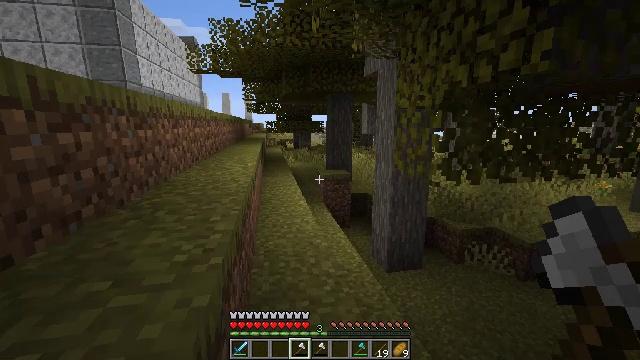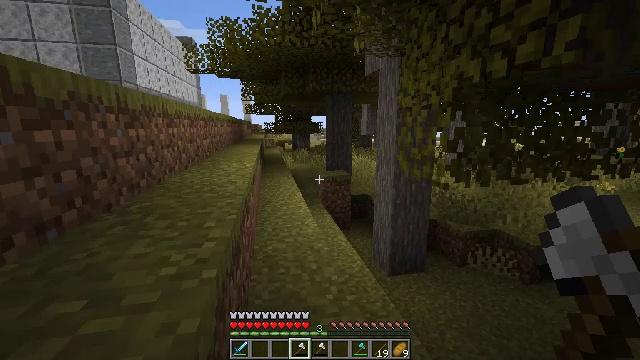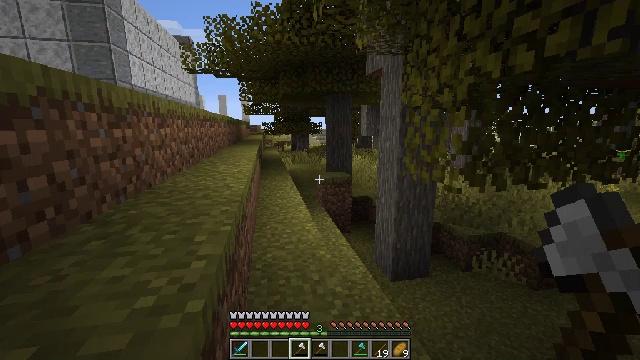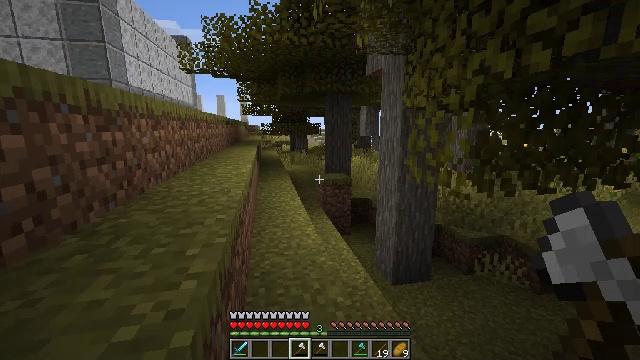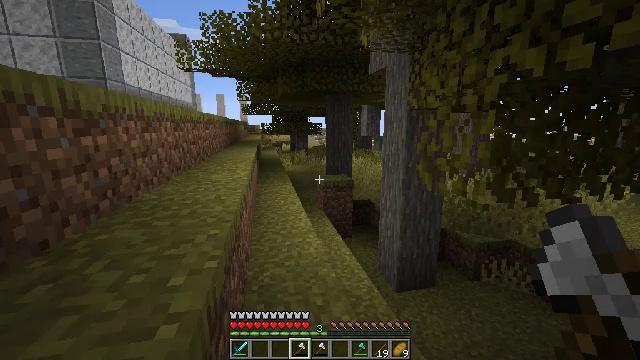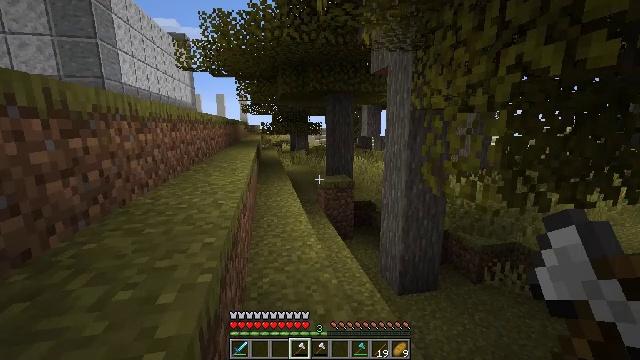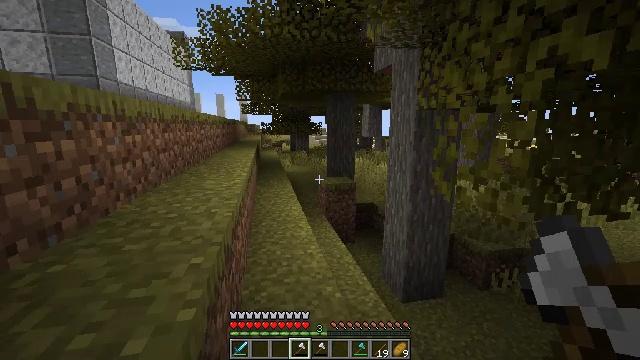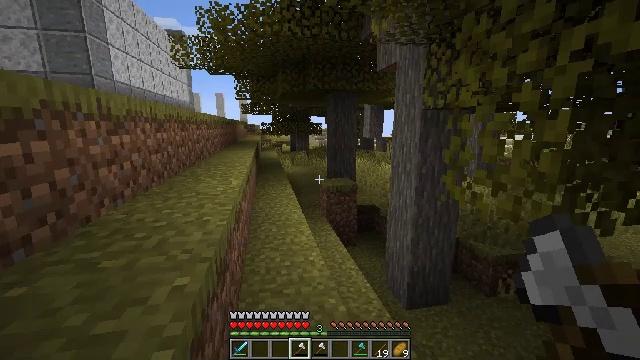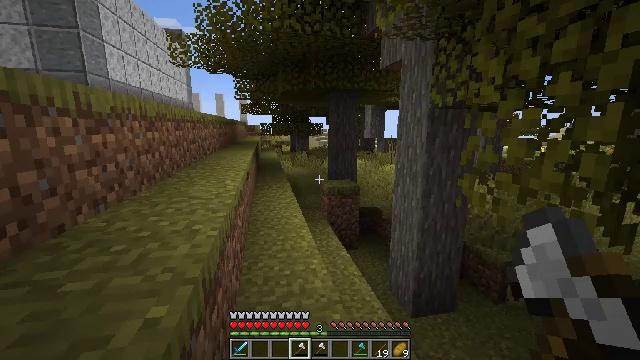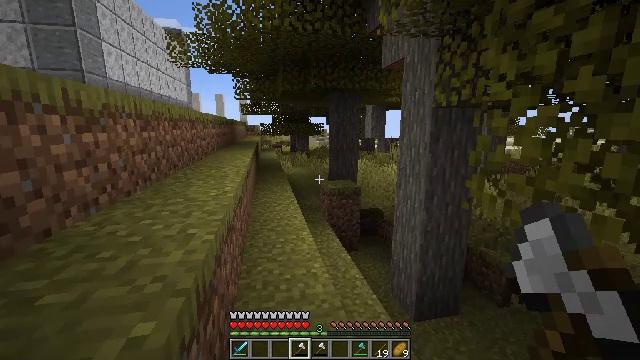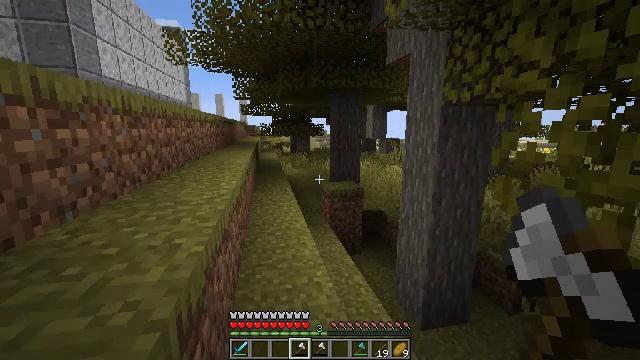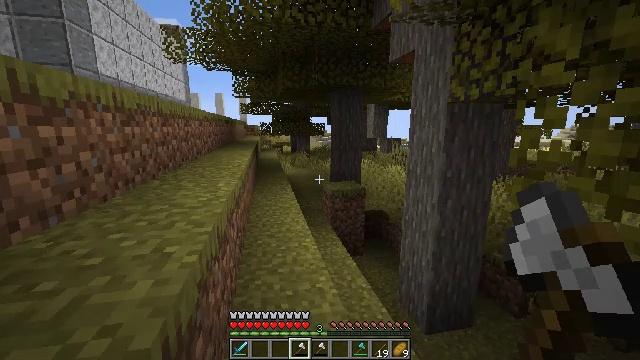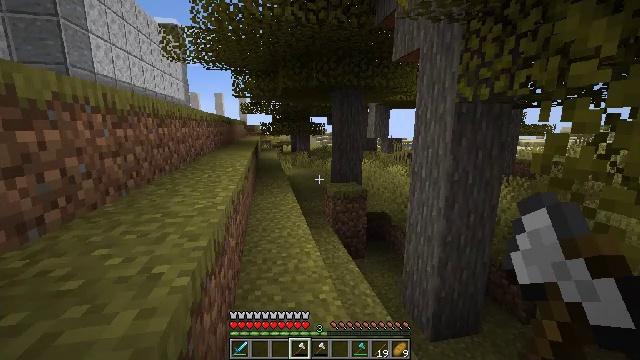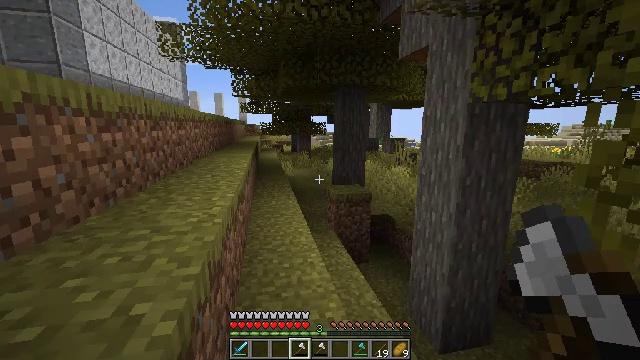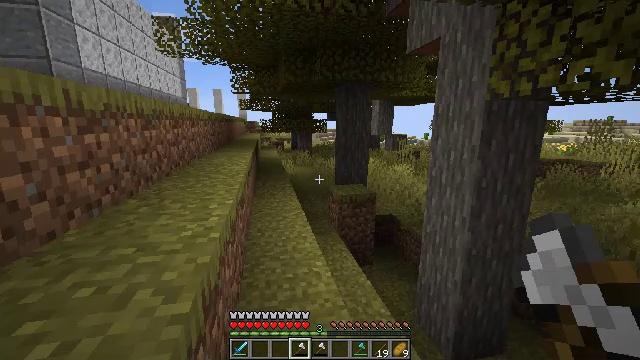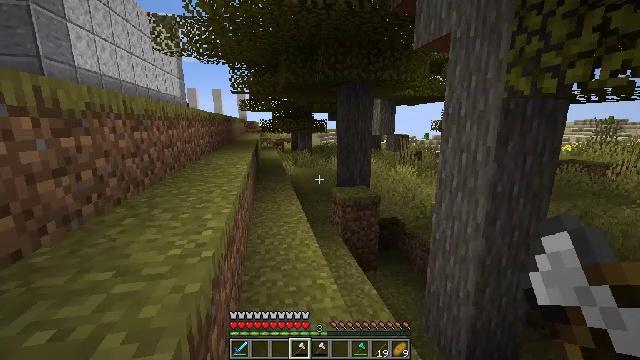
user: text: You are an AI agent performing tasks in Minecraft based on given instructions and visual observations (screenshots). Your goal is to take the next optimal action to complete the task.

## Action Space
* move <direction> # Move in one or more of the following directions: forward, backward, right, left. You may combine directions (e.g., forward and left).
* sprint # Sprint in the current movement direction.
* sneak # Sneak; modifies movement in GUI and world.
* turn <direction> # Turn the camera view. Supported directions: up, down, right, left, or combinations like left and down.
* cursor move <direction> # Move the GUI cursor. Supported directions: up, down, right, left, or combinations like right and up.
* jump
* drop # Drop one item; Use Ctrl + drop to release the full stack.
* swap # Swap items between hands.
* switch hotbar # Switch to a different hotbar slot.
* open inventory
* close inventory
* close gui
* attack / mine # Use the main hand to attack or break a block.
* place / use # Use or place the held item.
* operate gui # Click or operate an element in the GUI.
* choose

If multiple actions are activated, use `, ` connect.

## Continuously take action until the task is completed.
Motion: motion action
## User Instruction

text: Trim the tree by mining the acacia leaves.
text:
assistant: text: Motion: move forward and move left
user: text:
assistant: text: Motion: move forward and move left
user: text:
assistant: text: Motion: move forward and move left
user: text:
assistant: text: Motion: move forward and move left
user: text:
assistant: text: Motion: move forward and move left
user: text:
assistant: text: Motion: move forward and move left
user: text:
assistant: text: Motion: move forward and move left
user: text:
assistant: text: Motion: move forward and move left
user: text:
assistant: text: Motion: move forward and move left
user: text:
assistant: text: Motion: move forward and move left
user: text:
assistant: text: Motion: move forward and move left
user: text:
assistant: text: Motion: move forward and move left
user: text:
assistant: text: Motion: move forward and move left
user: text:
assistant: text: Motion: move forward and move left
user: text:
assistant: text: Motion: move forward
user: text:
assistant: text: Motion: move forward
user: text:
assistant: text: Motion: move forward
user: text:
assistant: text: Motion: move forward
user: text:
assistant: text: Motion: move forward
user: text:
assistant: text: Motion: move forward
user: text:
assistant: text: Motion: move forward
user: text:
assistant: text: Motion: move forward
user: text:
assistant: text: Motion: move forward
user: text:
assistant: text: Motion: move forward
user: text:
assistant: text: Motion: move forward
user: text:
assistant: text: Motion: move forward
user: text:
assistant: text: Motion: move forward
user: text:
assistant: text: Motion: move forward
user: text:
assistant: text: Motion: move forward
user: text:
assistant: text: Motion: move forward